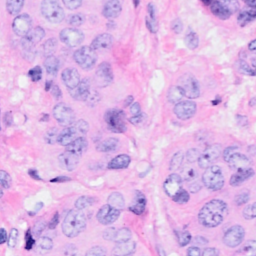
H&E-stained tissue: Breast